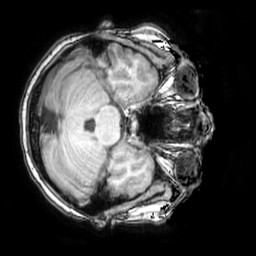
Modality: T1w
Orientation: axial
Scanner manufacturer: philips
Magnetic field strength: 3 T
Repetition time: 0.008132 s
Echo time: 0.003722 s